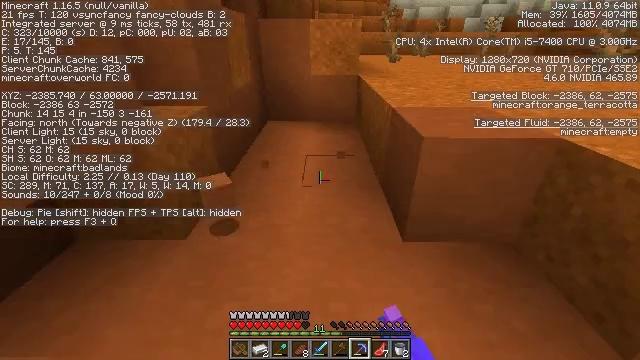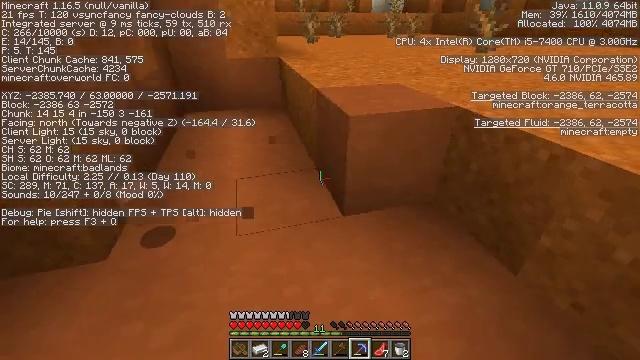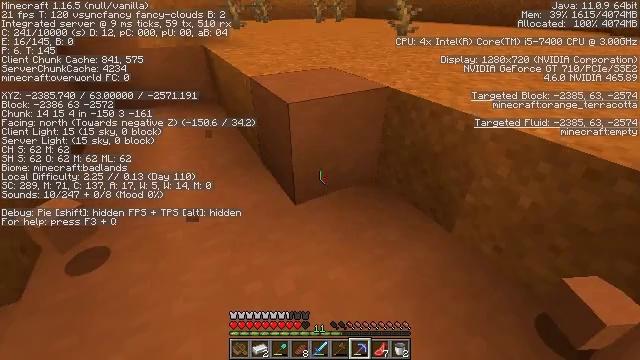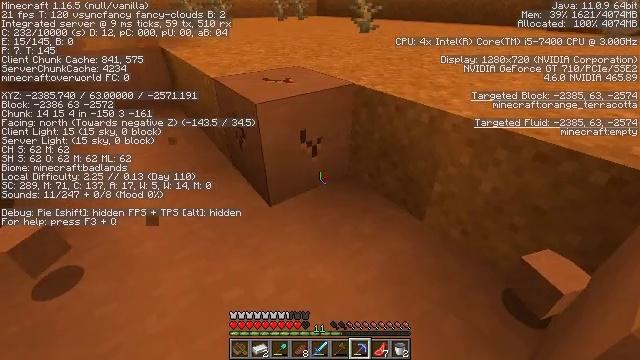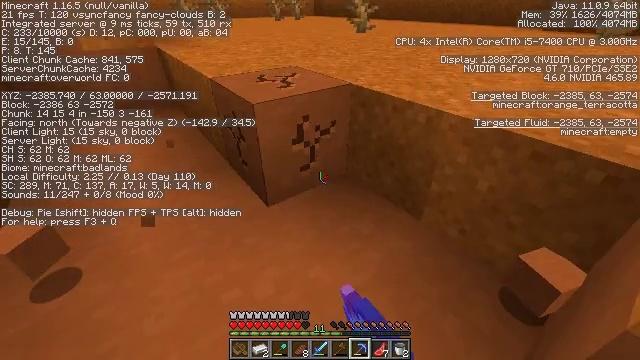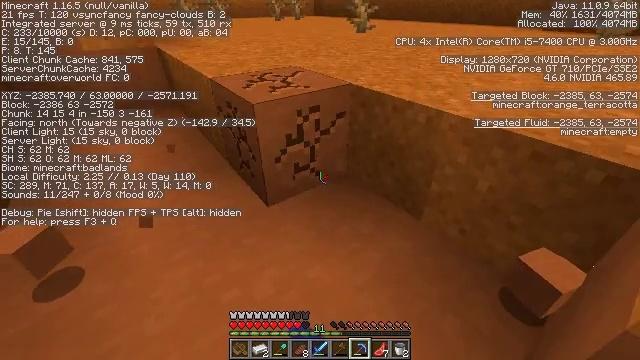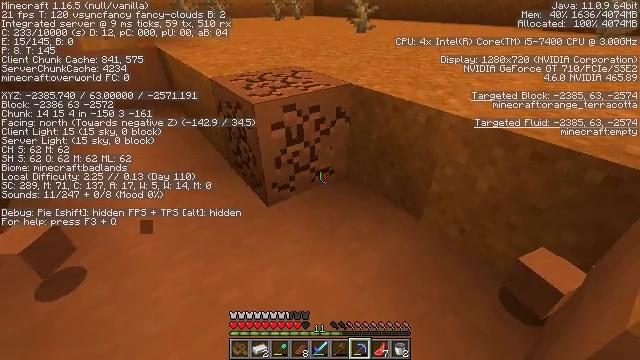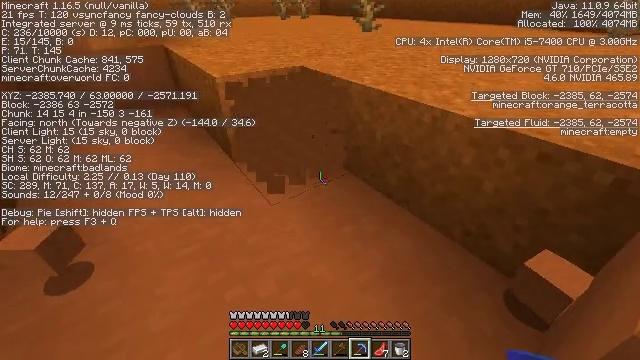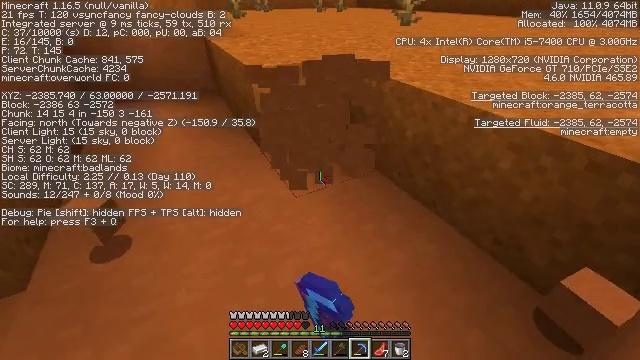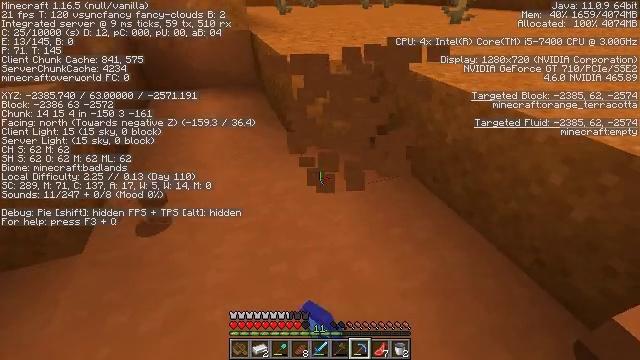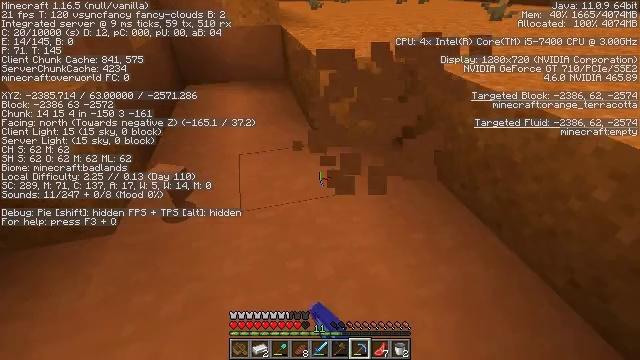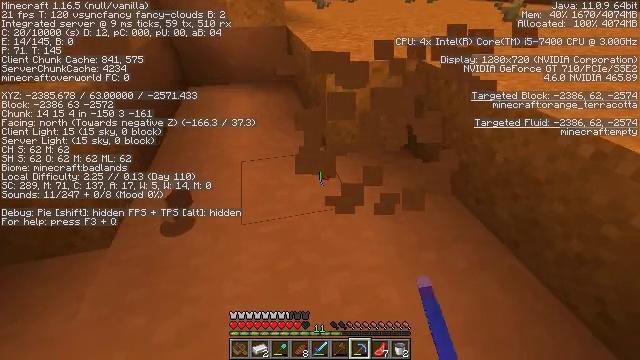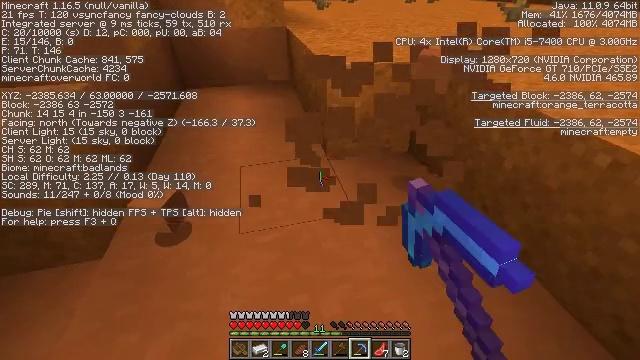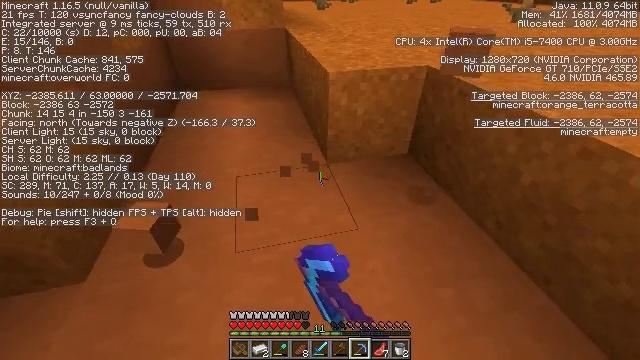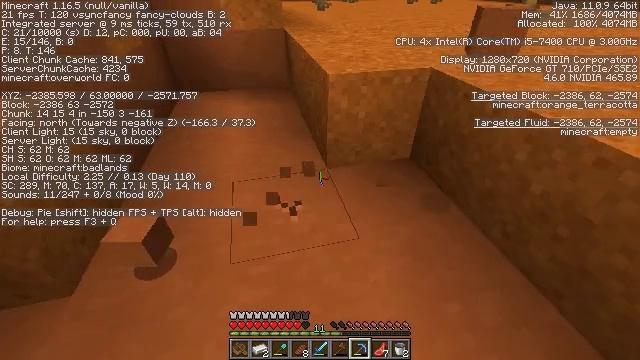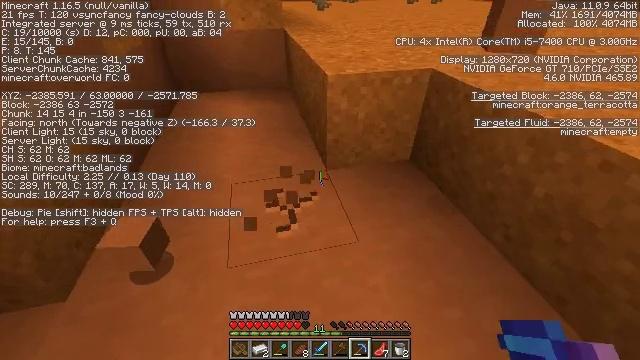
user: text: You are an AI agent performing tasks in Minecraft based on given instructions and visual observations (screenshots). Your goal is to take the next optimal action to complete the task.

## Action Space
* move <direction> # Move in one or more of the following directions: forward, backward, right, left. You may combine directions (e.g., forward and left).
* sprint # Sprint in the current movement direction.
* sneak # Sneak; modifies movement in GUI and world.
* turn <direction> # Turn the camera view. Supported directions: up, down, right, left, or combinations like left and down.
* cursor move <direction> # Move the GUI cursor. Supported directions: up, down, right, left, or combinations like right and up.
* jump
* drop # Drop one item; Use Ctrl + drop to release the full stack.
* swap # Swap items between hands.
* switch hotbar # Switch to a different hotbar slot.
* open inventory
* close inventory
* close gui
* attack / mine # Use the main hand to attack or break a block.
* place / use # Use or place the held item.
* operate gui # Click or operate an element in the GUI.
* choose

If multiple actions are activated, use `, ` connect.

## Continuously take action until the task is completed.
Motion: motion action
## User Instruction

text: Dig out the orange terracotta.
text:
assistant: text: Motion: turn right and down, attack / mine
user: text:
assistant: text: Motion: turn right and down, attack / mine
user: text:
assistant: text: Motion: turn right, attack / mine
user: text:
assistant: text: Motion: attack / mine
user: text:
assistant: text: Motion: attack / mine
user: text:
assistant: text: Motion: attack / mine
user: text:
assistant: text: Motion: turn left, attack / mine
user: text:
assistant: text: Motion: turn left and down, attack / mine
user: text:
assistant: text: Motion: turn left, attack / mine
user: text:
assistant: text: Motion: move forward, turn left, attack / mine
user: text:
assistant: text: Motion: move forward, turn left, attack / mine
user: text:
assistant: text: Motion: move forward, attack / mine
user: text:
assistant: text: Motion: attack / mine
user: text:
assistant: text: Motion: attack / mine
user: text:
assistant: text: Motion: attack / mine
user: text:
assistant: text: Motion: turn left, attack / mine
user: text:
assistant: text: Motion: turn left and down, attack / mine
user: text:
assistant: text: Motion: turn left, attack / mine
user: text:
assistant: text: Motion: attack / mine
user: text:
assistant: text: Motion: attack / mine
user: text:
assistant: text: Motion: move forward, attack / mine
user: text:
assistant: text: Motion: move forward, attack / mine
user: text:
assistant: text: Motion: move forward, attack / mine
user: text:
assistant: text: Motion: attack / mine
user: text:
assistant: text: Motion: attack / mine
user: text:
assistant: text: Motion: attack / mine
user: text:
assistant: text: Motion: attack / mine
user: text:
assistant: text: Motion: attack / mine
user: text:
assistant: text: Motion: attack / mine
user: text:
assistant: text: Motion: move forward, attack / mine